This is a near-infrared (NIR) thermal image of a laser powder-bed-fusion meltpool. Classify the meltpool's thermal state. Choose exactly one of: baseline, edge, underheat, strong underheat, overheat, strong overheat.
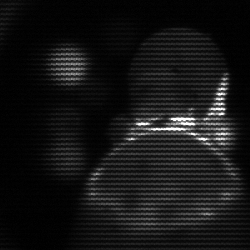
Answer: edge